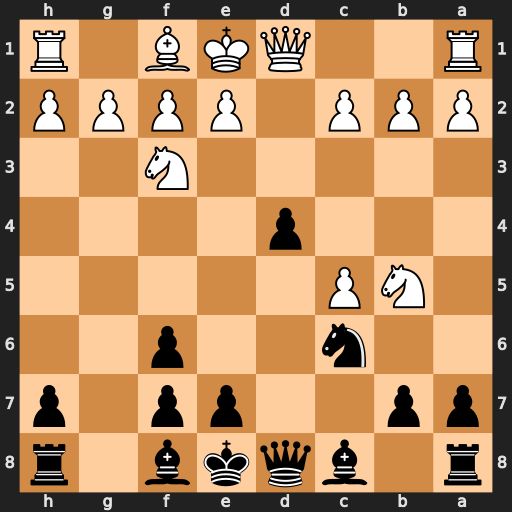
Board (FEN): r1bqkb1r/pp2pp1p/2n2p2/1NP5/3p4/5N2/PPP1PPPP/R2QKB1R
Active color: b
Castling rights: KQkq
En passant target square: -
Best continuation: Qa5+ c3 Qxb5